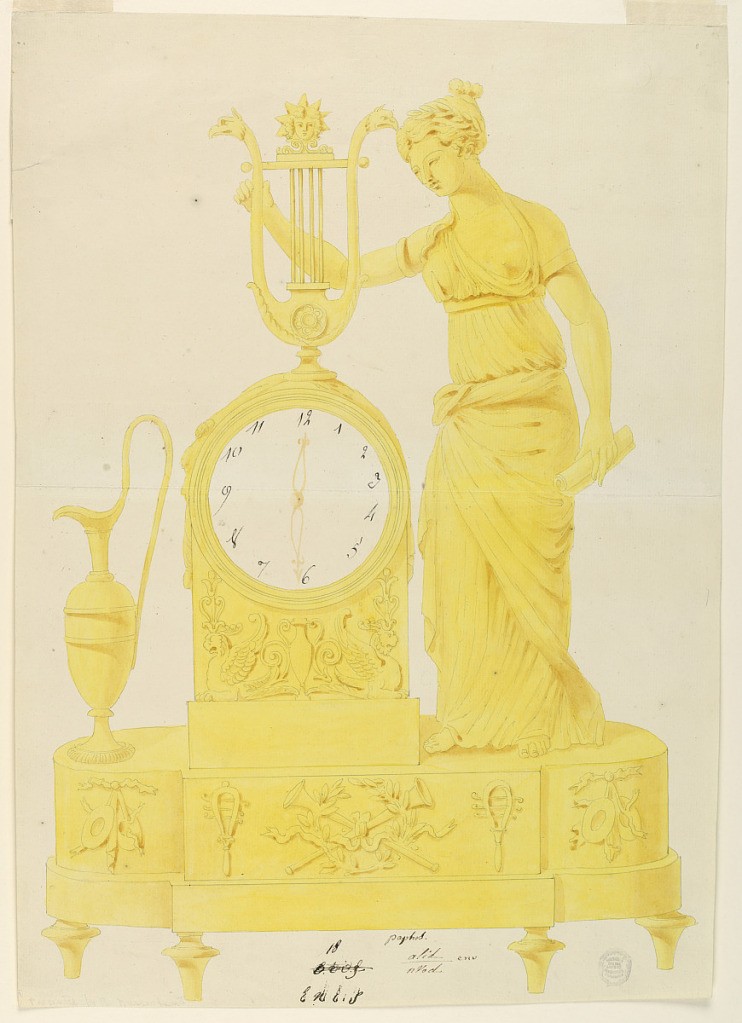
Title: Design for a clock
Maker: Lefebvre Manufactory, Tournai
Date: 1800–1825
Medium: Pen and black ink, brush and yellow, red watercolor, graphite, on cream laid paper
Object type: Drawing
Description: Base of clock supported by tapered feet, front panel decorated with crossed horns and wreath, trophies at either side. A lyre stands on top of dial. At right, a young woman in classical garb holds a roll of paper in her left hand. A tall-handled pitcher is at left of dial.